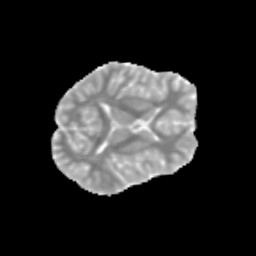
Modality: MD
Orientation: axial
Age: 12
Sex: male
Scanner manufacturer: siemens
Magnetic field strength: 3 T
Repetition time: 3.8 s
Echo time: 0.07 s